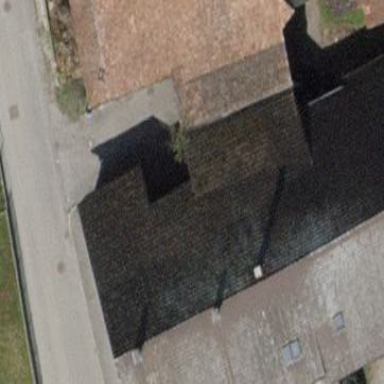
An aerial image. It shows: View of roof of building.